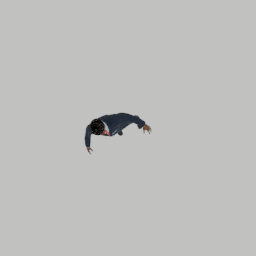
Label: people